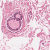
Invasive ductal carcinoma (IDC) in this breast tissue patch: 0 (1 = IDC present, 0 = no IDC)